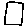
Label: square